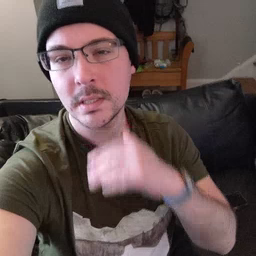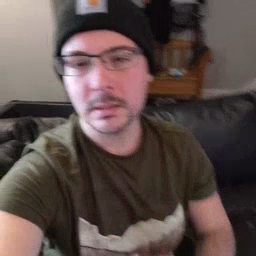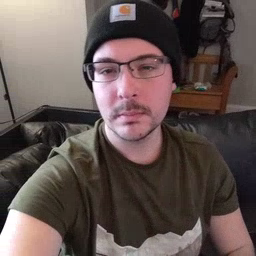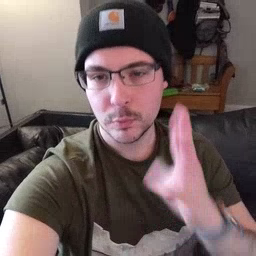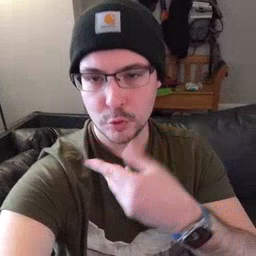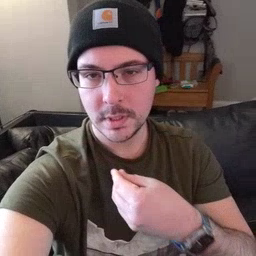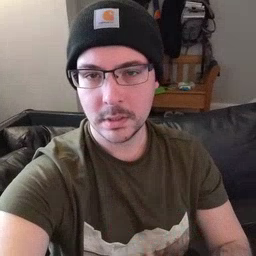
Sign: pretty